Question: I'm setting up an application development environment with Flutter.
I'm having trouble installing Android Studio: I can't set the directory where Android Studio is installed. I've got an error, as shown in the picture. How do I find the correct directory?

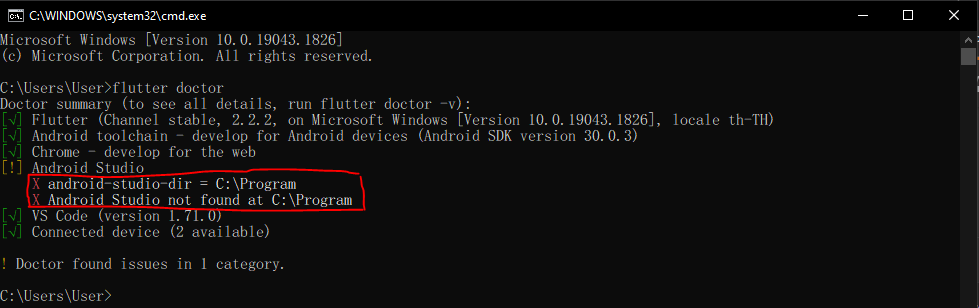
Answer: You Android Studio directory should be 'C:\Program Files\Android\Android Studio'.
If you are searching for the Android SDK location, check out <URL>.
The warning/error you are getting on 'flutter doctor' is telling you that he cannot find Android Studio in the path 'C:\Program', this means you will need to set it manually. To do it, run the following command(s) with the correct path.
'''
flutter config --android-studio-dir "[YOURPATH]"
flutter config --android-sdk "[YOURPATH]"
'''
This should be the expected output of the 'flutter doctor'
<URL>
---
Remember to use those '" "' to indicate the path of Android Studio, otherwise you'll have this output, that is not what we want: 'Setting "android-studio-dir" value to "C:\Program".'